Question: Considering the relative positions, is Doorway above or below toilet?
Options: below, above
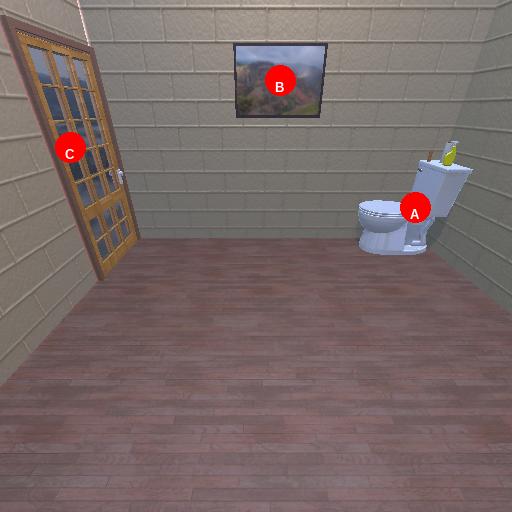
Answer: below